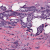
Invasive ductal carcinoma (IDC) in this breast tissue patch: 1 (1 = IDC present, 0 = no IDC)